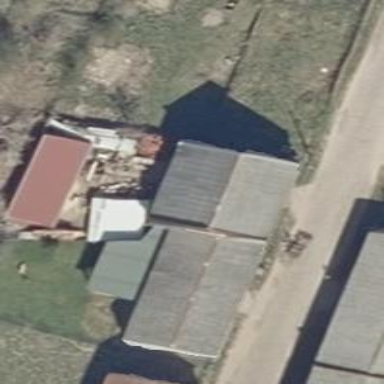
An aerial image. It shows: Barn.